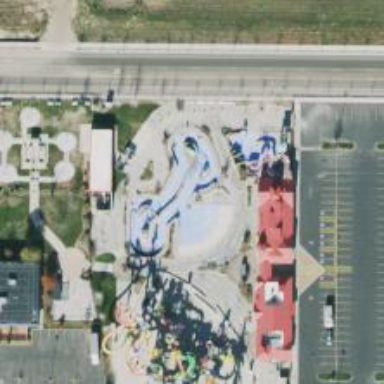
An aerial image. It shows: Water slide attraction.